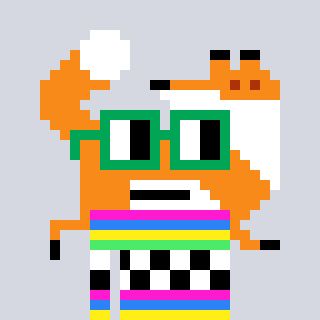
a pixel art character with square green glasses, a fox-shaped head and a orange-colored body on a cool background